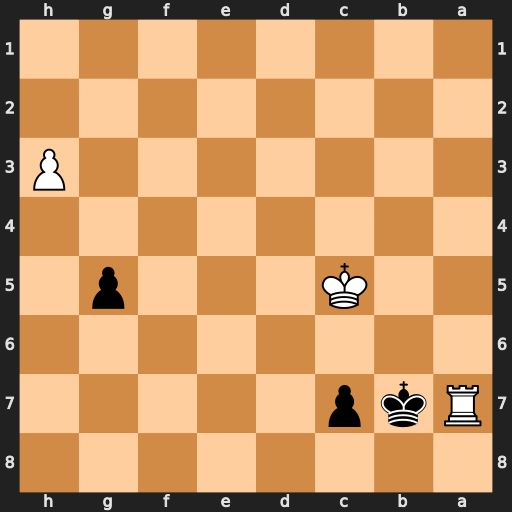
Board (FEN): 8/Rkp5/8/2K3p1/8/7P/8/8
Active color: b
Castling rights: -
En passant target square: -
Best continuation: Kxa7 Kc6 Kb8